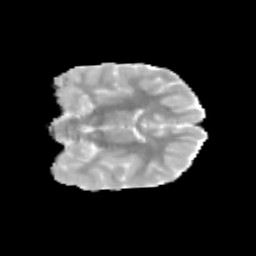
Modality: MD
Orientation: coronal
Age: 9
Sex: male
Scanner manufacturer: siemens
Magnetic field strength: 3 T
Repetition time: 3.8 s
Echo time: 0.07 s